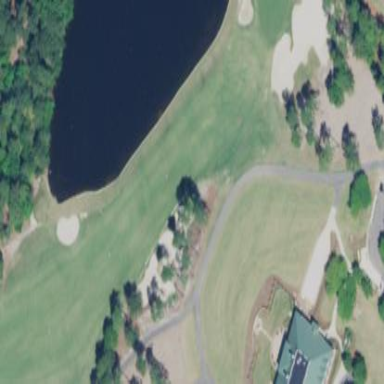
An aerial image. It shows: Golf fairway surrounded by grass.